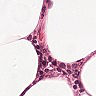
Metastatic tissue present: no